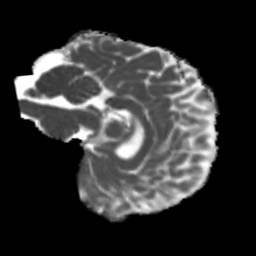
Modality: MD
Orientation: sagittal
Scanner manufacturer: siemens
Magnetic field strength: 3 T
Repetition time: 4 s
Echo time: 0.0594 s